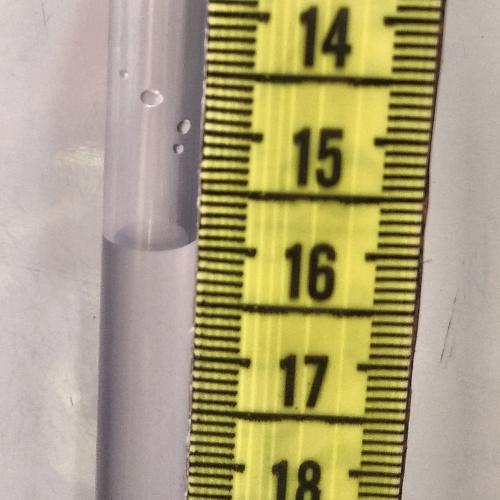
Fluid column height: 15.9 cm